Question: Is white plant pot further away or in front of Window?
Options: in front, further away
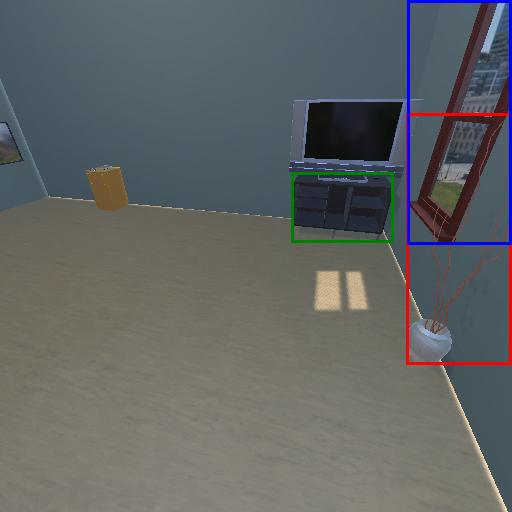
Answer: in front